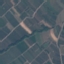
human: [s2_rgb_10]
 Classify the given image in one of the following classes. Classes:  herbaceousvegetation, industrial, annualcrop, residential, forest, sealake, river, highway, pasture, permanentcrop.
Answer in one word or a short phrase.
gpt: PermanentCrop